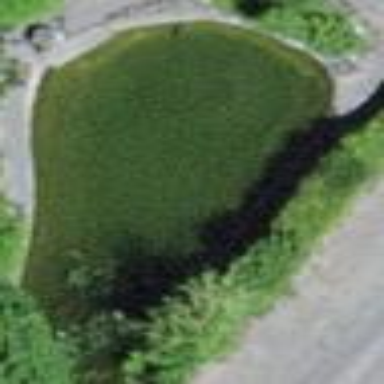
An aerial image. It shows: Pond surrounded by natural water.